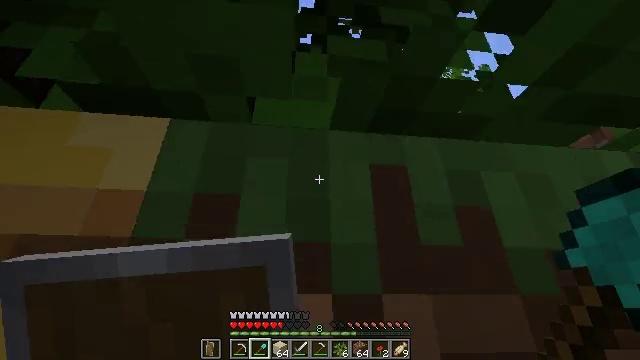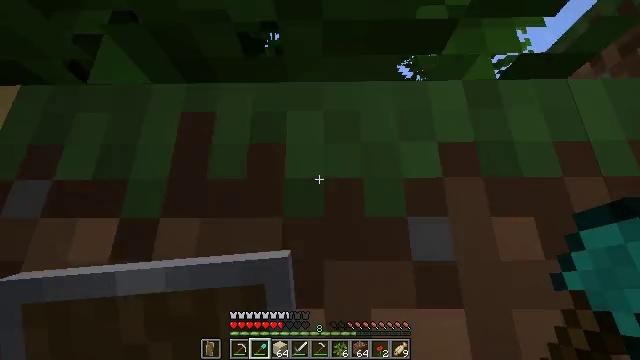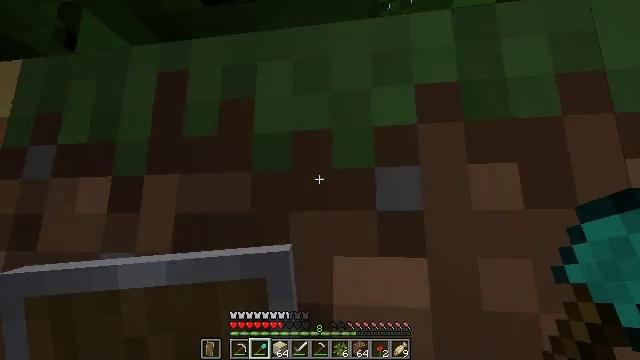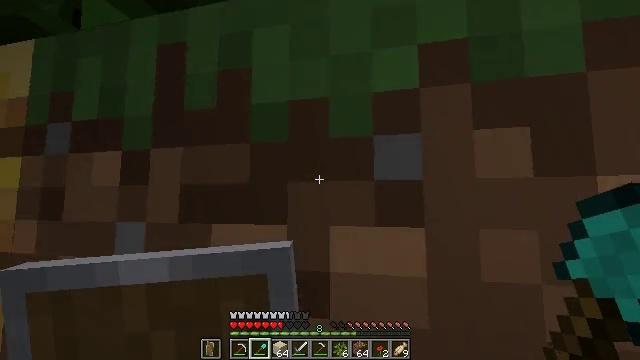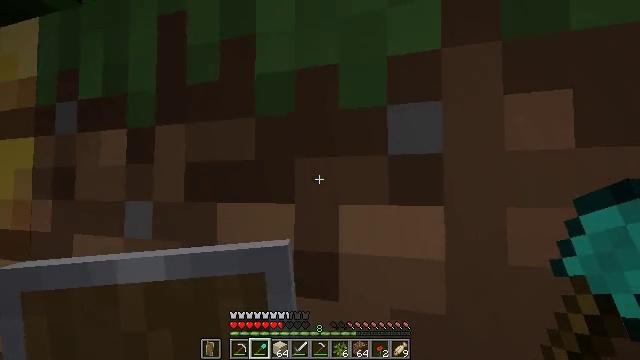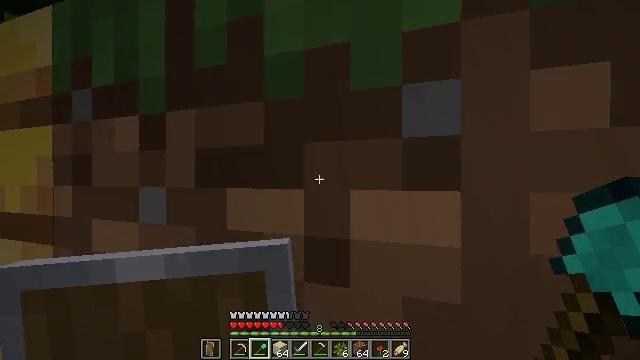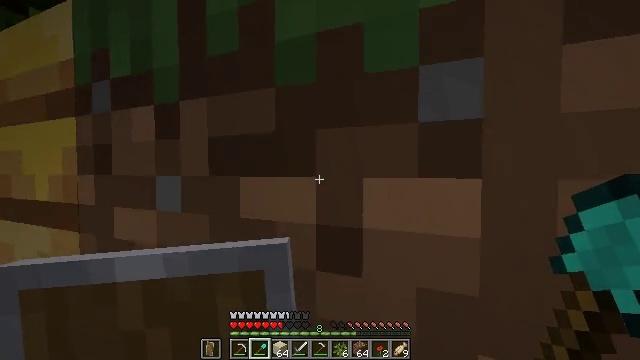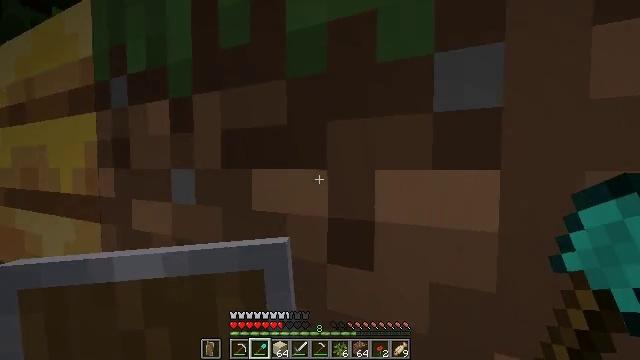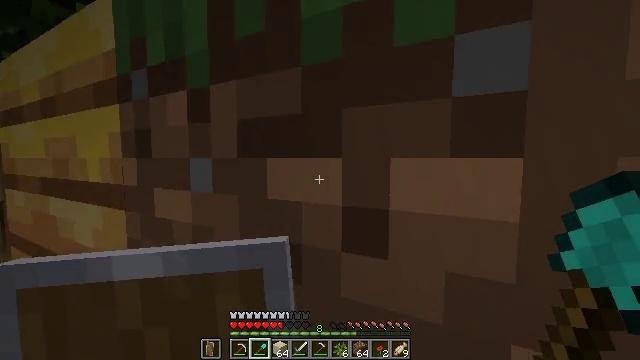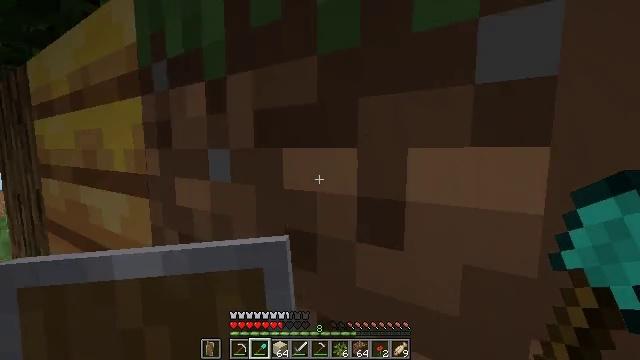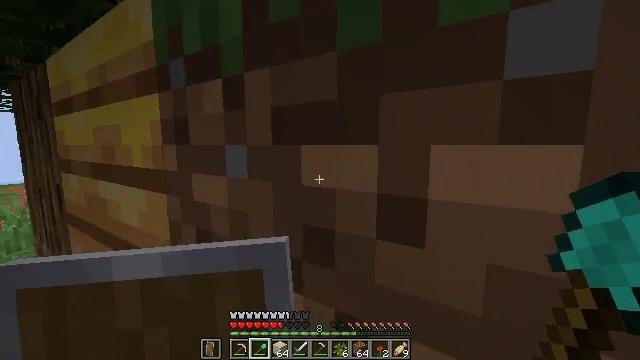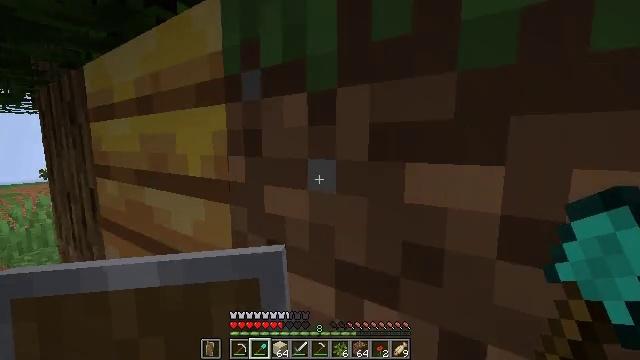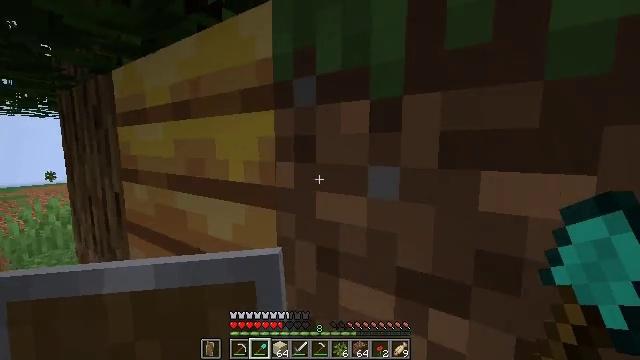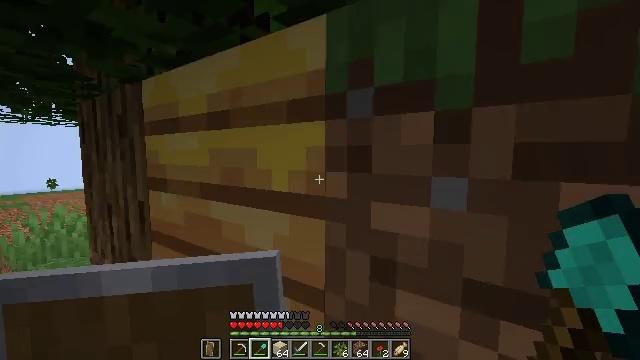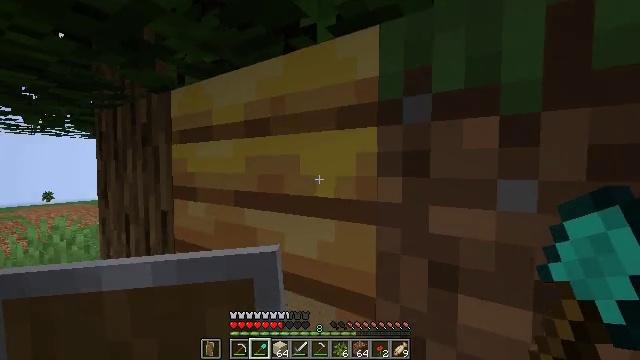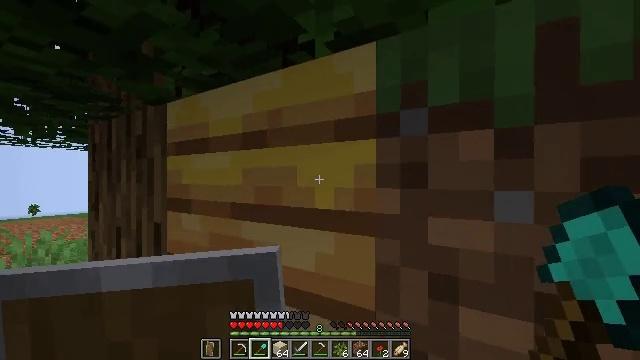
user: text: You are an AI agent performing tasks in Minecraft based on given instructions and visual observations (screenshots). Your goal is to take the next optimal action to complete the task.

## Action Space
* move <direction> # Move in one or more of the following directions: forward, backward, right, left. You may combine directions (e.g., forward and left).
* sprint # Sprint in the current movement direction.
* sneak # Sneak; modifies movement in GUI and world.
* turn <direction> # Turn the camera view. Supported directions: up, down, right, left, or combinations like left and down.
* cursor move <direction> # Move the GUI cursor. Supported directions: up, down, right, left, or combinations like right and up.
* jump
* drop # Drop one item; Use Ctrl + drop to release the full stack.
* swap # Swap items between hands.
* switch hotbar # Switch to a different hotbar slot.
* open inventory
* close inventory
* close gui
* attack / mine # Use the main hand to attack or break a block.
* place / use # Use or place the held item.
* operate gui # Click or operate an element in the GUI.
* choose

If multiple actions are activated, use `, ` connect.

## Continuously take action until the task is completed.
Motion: motion action
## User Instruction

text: Obtain a bee nest using a tool.
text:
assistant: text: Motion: move right, turn left and down
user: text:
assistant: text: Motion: move right, turn left and down
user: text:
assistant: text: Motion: move right, turn left and down
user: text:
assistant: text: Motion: turn left and down
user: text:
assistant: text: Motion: turn left and down
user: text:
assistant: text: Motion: turn left and down
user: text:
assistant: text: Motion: turn left and down
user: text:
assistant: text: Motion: turn left and down
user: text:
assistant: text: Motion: turn left and down
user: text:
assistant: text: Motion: move left, turn left and down
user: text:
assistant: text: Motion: move left
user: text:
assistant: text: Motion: move left
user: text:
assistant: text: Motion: turn up
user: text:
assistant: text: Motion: turn up
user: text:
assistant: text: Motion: turn right and up
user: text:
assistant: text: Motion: turn up
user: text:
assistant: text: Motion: no_op
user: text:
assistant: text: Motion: attack / mine
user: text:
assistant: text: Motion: attack / mine
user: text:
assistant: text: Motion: attack / mine
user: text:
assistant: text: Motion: attack / mine
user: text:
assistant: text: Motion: attack / mine
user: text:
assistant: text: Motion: attack / mine
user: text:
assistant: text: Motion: attack / mine
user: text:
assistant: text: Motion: attack / mine
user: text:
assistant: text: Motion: attack / mine
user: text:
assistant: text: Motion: turn down, attack / mine
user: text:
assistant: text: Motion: attack / mine
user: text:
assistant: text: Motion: attack / mine
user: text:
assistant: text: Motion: attack / mine